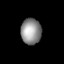
Tissue: prostate
Cell type: Endothelial cells
Senescence score: 0.6989
Nuclear area (px): 513
Mean DAPI intensity: 143.979